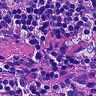
Metastatic tissue present: no